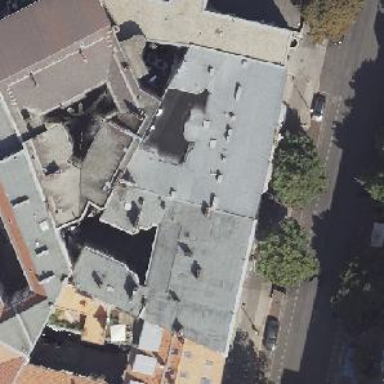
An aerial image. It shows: Furniture shop.